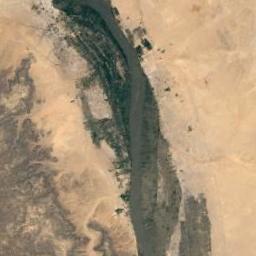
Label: river